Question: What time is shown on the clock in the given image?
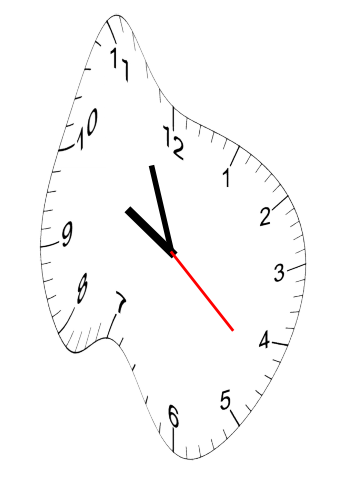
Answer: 09:56:22